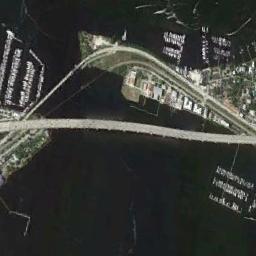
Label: bridge